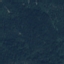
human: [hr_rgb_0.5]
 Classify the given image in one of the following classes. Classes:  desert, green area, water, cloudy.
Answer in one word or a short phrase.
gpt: green area